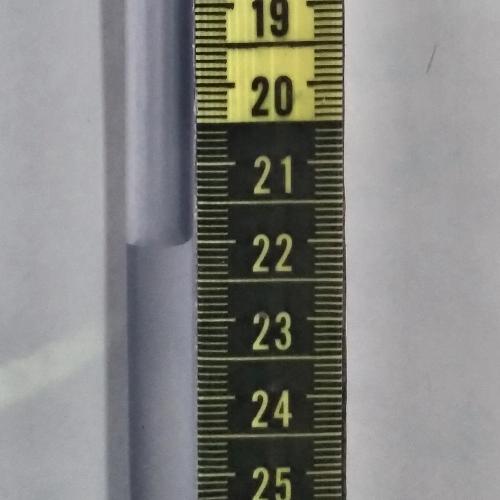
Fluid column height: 22.0 cm